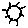
Label: sun